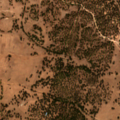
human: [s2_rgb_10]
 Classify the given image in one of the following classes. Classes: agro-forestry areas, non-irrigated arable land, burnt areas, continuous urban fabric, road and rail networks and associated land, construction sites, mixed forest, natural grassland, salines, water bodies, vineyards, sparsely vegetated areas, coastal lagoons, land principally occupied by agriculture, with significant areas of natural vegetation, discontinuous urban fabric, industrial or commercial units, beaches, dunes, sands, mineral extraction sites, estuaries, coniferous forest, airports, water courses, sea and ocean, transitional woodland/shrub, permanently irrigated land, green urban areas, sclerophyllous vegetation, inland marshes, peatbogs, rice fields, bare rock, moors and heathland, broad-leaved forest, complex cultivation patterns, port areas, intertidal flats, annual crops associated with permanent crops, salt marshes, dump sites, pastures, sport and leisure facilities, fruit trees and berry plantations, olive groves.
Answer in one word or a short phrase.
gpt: non-irrigated arable land, agro-forestry areas